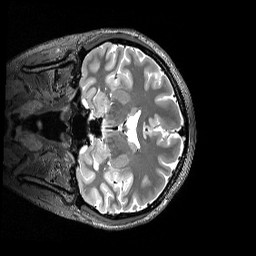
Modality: T2w
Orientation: coronal
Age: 27
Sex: female
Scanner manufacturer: siemens
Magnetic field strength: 3 T
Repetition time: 3.2 s
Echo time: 0.565 s